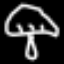
Label: mushroom